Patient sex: M
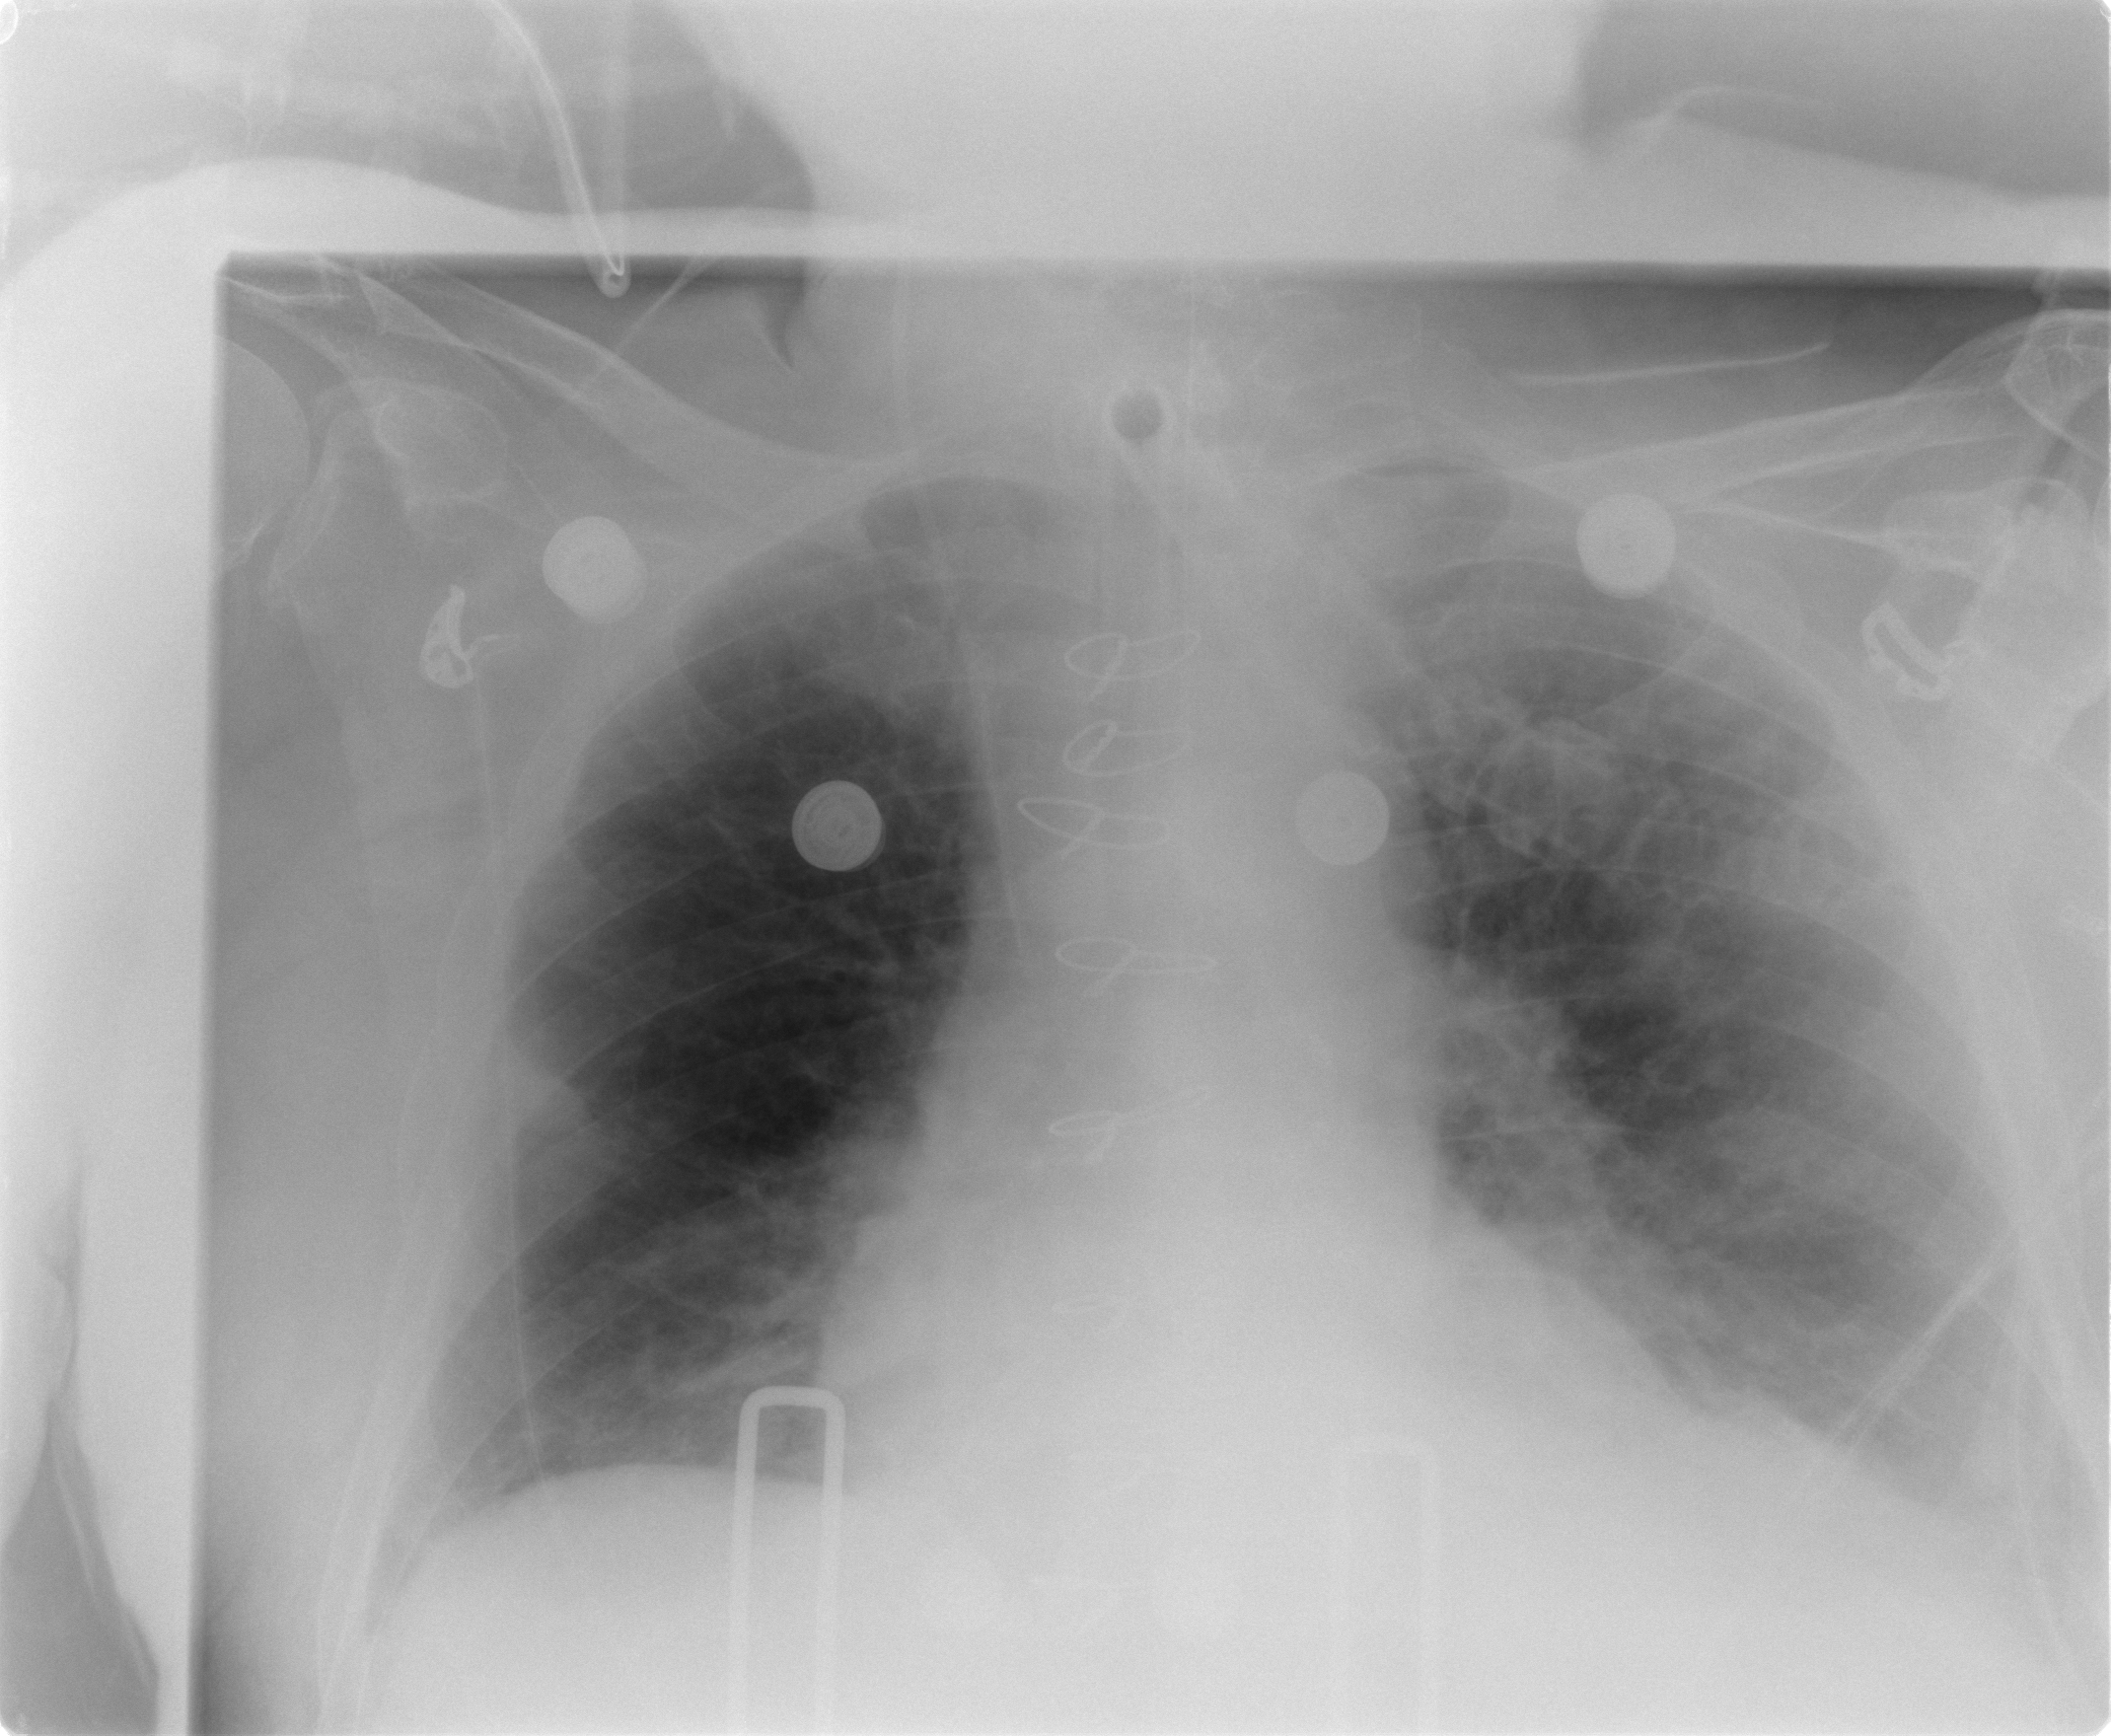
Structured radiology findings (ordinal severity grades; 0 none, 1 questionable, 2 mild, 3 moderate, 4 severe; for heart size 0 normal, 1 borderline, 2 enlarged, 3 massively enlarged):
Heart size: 2
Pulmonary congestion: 2
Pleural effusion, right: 0
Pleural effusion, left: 2
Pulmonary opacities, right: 0
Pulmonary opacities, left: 0
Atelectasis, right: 0
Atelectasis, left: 2